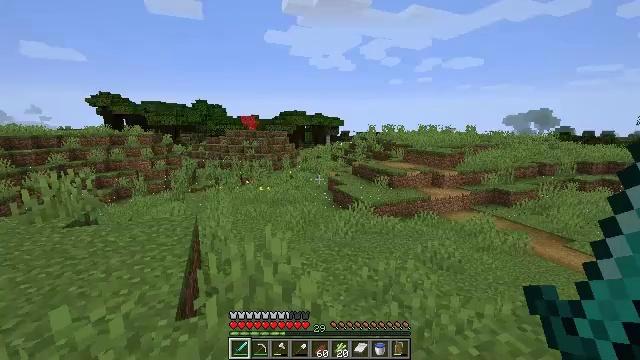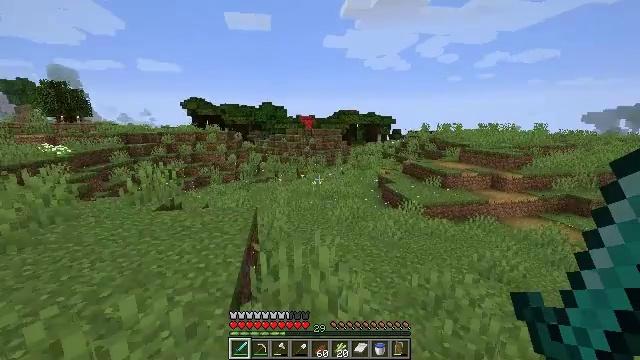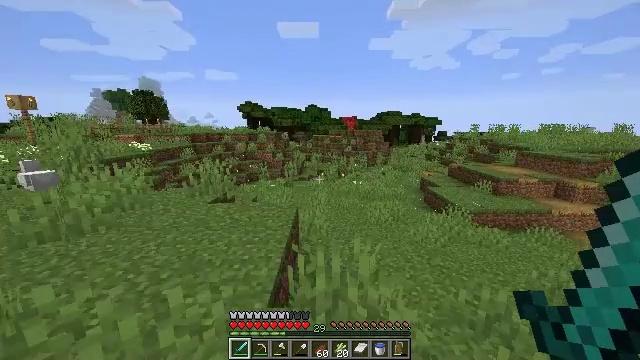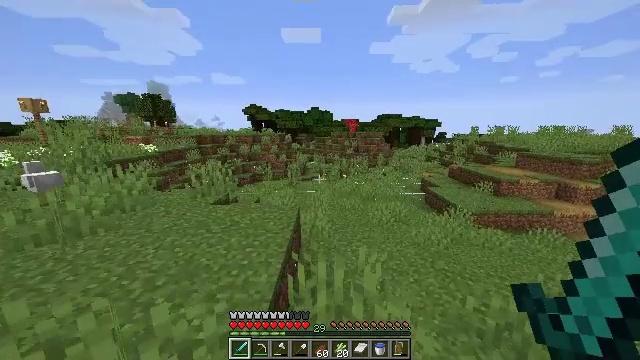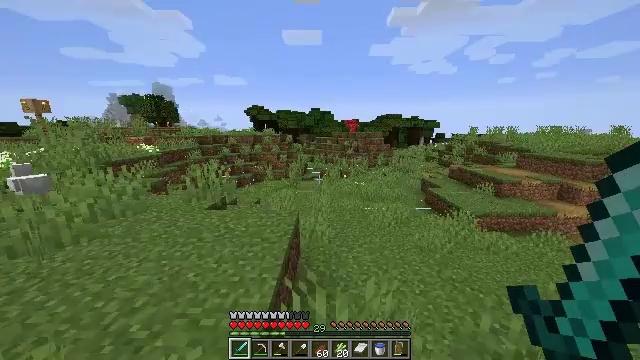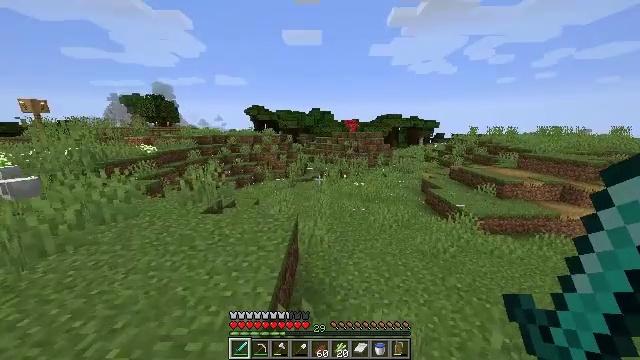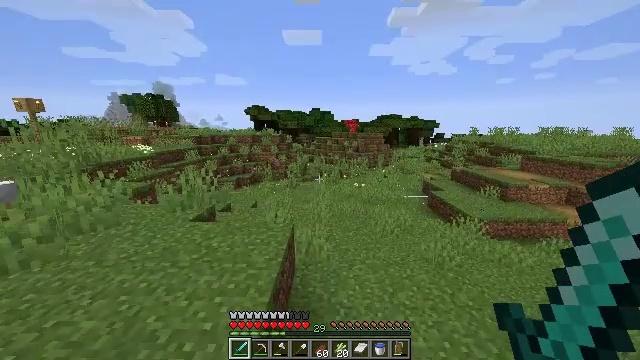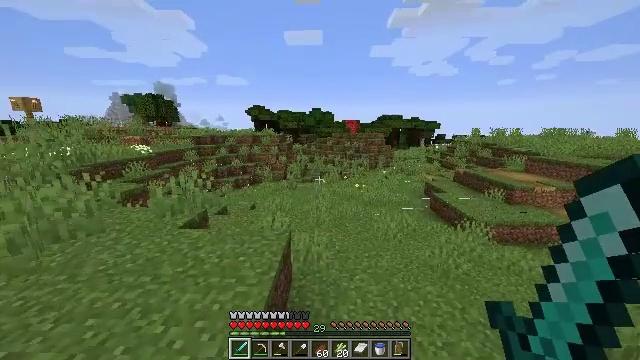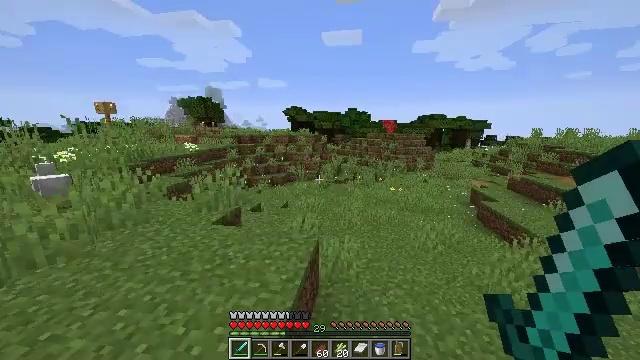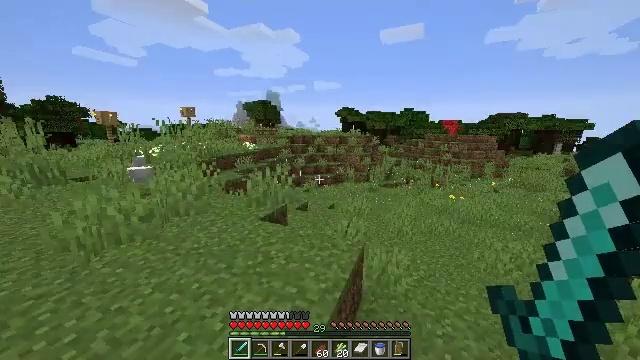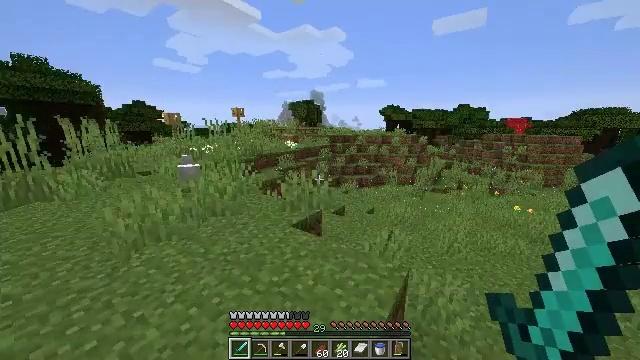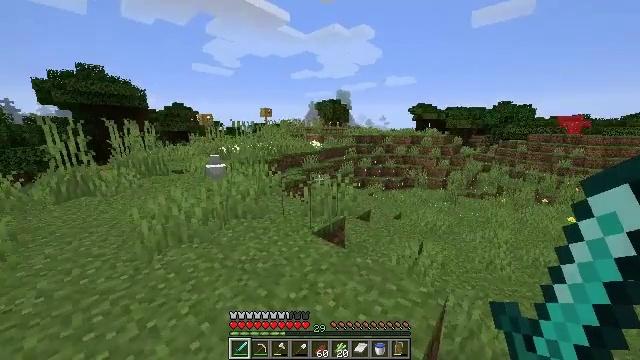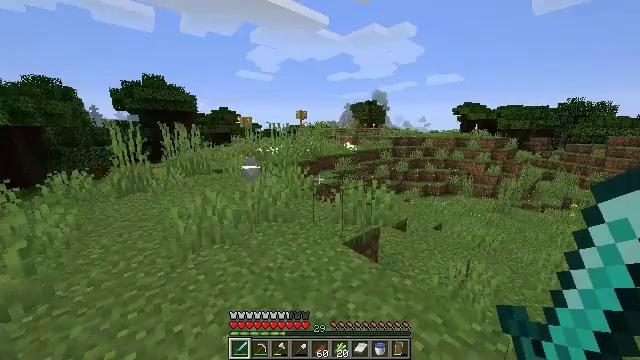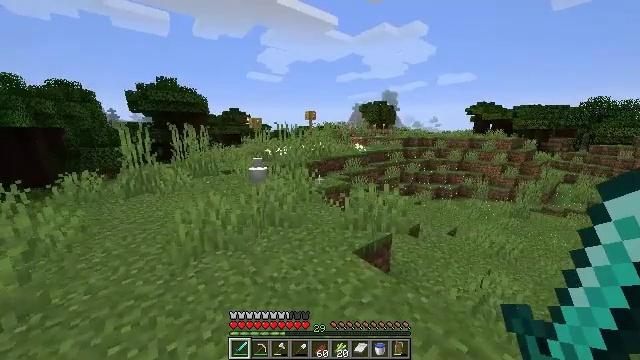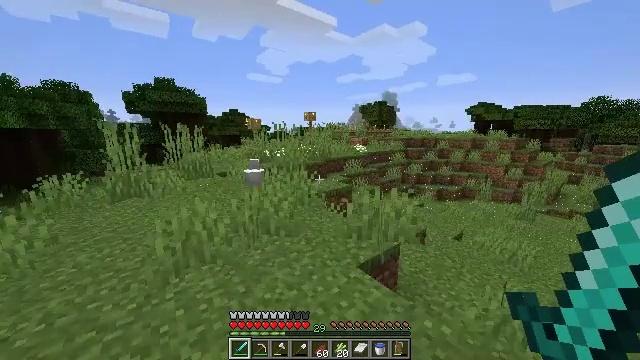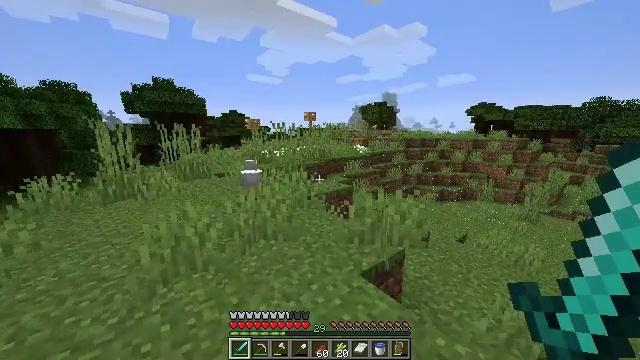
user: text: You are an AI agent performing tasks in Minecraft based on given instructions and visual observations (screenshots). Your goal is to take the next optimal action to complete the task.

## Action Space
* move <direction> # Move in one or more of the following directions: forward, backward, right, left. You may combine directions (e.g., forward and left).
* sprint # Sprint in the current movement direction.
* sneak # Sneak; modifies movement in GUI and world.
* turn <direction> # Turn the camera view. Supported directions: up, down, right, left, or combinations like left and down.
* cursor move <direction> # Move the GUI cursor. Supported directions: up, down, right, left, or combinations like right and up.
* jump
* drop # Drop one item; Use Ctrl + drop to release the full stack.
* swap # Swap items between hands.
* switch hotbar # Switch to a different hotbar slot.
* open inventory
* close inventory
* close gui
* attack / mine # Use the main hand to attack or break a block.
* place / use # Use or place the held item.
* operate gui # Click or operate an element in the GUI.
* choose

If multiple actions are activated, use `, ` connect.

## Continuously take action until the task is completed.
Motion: motion action
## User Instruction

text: Harvest a cornflower from the meadow.
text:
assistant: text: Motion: move forward, sprint, turn left and down
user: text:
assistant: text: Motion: move forward, sprint, turn left
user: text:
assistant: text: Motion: move forward, sprint
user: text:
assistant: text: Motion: move forward, sprint
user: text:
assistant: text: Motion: move forward, sprint
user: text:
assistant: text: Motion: move forward, sprint
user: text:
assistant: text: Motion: move forward, sprint
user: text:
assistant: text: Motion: move forward, sprint, turn left
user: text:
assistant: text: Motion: move forward, sprint, turn left
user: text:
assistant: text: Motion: move forward, sprint, turn left
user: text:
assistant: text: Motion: move forward, sprint, turn left
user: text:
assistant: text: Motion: move forward, sprint, turn left
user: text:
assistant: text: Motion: move forward, sprint, turn left
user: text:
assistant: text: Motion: move forward, sprint
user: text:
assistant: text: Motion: move forward, sprint
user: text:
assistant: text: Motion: move forward, sprint
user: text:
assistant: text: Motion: move forward, sprint
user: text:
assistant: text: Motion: move forward, sprint, turn left
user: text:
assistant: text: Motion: move forward, sprint, turn left
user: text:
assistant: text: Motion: move forward, sprint, turn left, jump
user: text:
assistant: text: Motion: move forward, sprint, turn left, jump
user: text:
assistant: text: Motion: move forward, sprint, turn left, jump
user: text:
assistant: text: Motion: move forward, sprint, jump
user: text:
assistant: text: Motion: move forward, sprint, jump
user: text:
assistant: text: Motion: move forward, sprint, jump
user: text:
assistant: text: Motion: move forward, sprint, jump
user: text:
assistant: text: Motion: move forward, sprint, jump
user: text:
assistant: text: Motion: move forward, sprint, jump
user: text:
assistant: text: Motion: move forward, sprint, jump
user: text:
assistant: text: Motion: move forward, sprint, jump